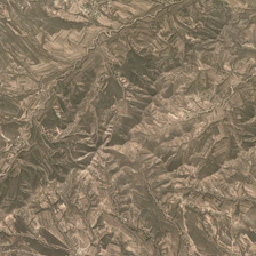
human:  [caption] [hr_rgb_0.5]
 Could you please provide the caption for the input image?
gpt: you can see windy roads or rivers through the valley of this naked mountain.

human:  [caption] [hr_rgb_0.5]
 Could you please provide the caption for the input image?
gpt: it is a rather bare mountain range which is spectacular and majestic .

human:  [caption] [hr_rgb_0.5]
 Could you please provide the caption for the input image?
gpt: We can see roads or rivers winding through the valley of this bare mountain.

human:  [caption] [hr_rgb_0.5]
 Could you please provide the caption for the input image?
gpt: We can see the roads and rivers through the valley of this bare mountain.

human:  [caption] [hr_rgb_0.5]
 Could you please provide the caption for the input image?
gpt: We can see roads or rivers winding through this bare valley.